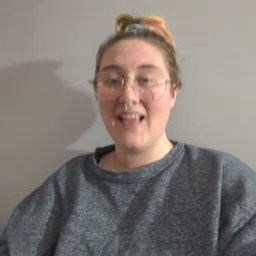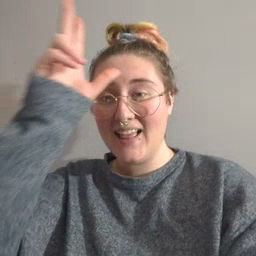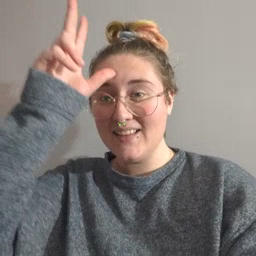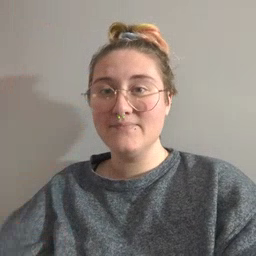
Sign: hen